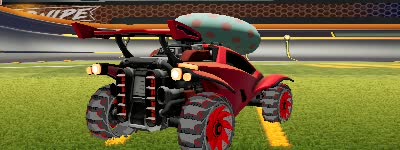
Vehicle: octane